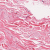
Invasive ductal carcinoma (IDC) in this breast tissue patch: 0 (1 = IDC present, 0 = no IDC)